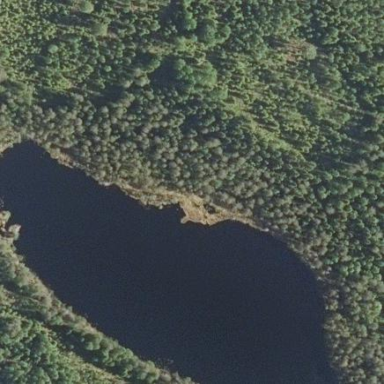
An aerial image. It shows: Beautiful lake surrounded by nature.